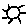
Label: sun